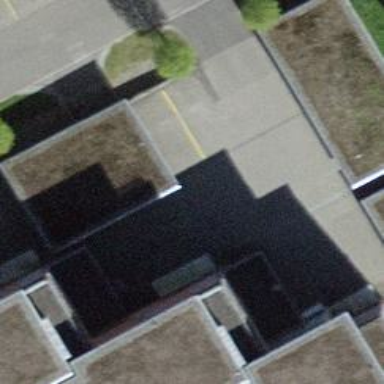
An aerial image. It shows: View of roof of building.